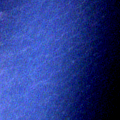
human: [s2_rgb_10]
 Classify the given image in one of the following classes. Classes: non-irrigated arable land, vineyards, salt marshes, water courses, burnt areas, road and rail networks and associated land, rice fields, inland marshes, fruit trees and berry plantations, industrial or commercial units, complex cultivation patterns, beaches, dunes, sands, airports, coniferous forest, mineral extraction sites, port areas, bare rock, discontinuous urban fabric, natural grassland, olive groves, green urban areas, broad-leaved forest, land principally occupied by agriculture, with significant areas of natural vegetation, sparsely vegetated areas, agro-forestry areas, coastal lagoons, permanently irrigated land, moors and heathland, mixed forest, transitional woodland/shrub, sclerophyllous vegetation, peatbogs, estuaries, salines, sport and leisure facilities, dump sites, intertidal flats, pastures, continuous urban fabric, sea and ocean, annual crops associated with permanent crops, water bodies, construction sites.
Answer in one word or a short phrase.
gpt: sea and ocean